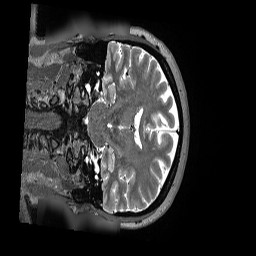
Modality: T2w
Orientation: coronal
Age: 46
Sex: female